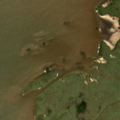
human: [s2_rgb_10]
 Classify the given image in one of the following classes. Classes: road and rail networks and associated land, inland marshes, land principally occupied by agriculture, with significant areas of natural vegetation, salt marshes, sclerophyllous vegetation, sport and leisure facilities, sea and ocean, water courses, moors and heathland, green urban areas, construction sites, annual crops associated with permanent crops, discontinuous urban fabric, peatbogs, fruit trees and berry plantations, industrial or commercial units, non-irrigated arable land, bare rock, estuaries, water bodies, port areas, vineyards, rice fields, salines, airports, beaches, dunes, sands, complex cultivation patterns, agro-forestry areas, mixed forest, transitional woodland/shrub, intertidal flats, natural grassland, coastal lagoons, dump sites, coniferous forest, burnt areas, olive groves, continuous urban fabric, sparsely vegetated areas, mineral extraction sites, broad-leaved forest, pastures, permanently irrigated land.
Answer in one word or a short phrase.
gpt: salt marshes, intertidal flats